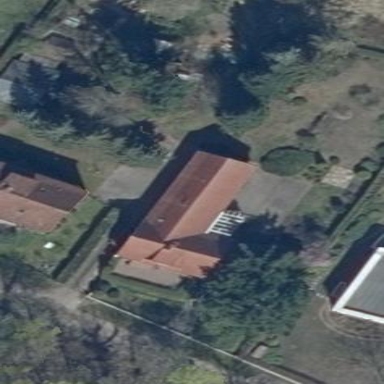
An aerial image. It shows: Simple and straightforward house.